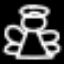
Label: angel